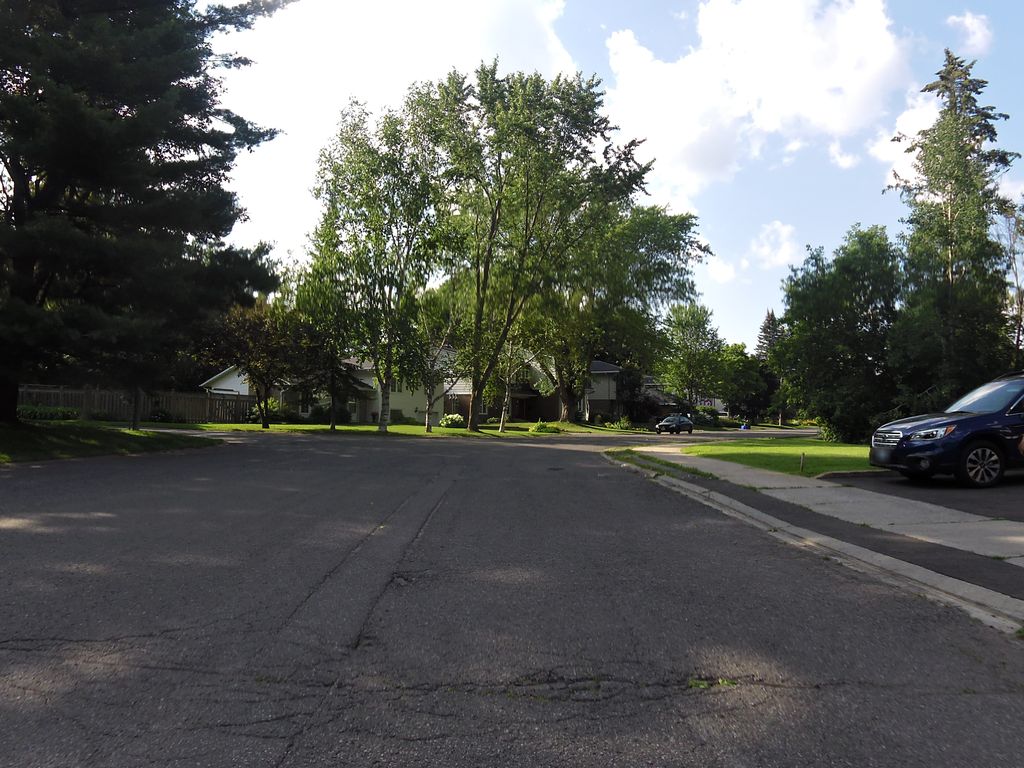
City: ottawa-gatineau